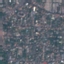
Land use / land cover class: Residential